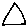
Label: triangle